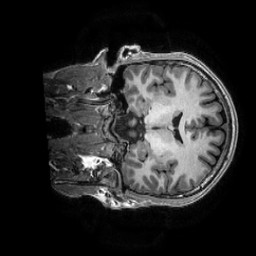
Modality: T1w
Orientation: coronal
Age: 31
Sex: male
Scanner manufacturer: ge
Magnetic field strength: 3 T
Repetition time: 0.0073 s
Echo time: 0.003 s